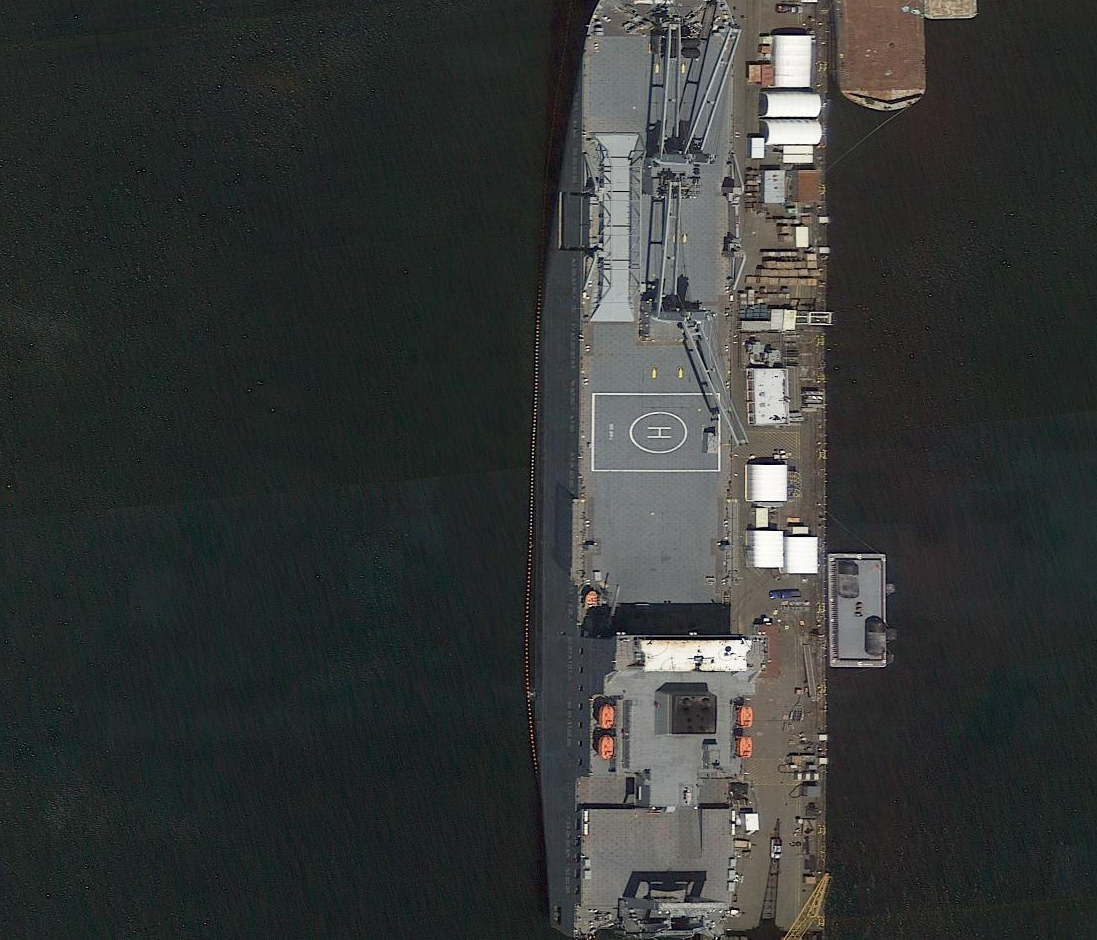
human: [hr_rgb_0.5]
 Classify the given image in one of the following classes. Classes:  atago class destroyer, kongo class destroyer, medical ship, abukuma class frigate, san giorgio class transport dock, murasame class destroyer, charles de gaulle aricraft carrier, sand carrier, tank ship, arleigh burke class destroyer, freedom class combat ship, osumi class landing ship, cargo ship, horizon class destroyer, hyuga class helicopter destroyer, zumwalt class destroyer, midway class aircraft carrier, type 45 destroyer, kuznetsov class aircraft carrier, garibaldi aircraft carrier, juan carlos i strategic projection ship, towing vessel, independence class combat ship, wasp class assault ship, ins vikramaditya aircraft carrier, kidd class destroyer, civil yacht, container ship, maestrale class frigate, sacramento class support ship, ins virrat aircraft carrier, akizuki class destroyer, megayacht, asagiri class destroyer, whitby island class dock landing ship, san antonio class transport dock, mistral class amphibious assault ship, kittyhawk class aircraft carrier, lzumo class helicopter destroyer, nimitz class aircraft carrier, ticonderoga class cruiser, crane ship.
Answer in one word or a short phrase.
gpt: Crane ship